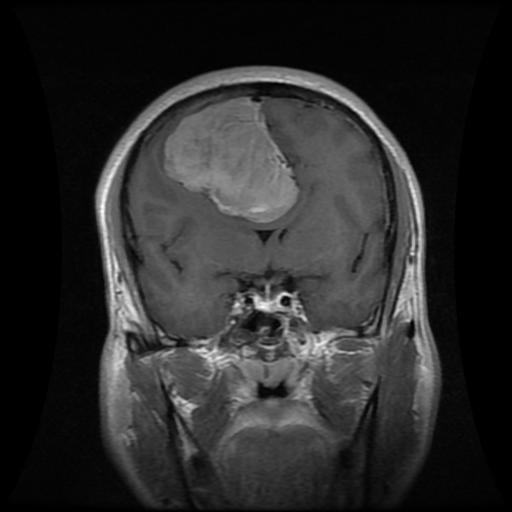
Label: meningioma